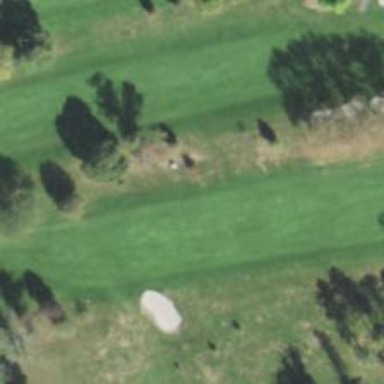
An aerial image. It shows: Golf hole.